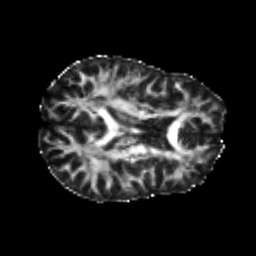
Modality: FA
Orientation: axial
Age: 23
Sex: male
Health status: healthy
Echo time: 0.074 s